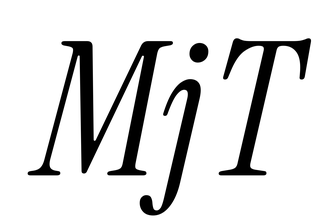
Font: InstrumentSerif-Italic